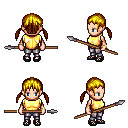
a pixel art fantasy rpg character, female body template, human, light skin, gold chest armor, metal pants, blonde twin-tailed hairstyle, bracelets, ghillies, spear, four views (front, back, left, right), 2x2 character sprite sheet, small pixel art, hard edges, no anti-aliasing